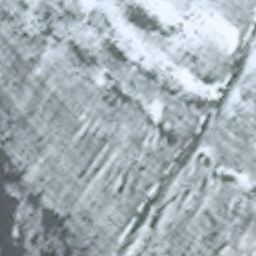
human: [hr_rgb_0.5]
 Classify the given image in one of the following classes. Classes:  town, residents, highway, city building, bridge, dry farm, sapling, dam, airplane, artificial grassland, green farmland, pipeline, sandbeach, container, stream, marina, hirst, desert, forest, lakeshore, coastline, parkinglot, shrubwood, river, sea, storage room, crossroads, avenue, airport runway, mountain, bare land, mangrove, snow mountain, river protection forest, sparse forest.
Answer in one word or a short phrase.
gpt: snow mountain